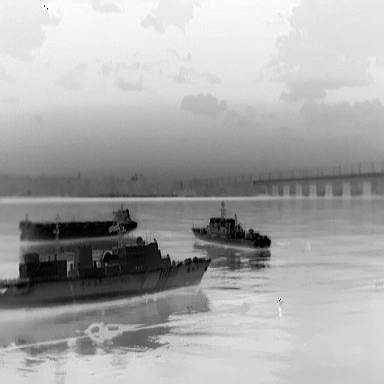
There are three objects shown in the infrared image, including two warships, and a liner.